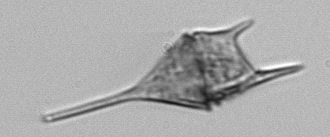
Label: Tripos_lineatus